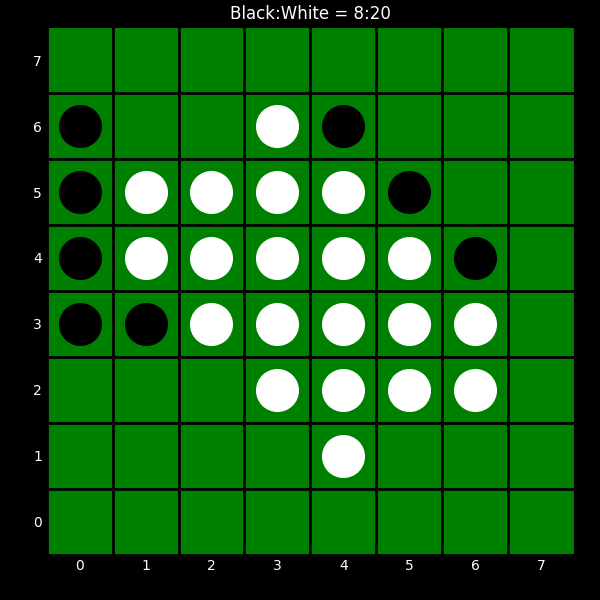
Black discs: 8
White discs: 20